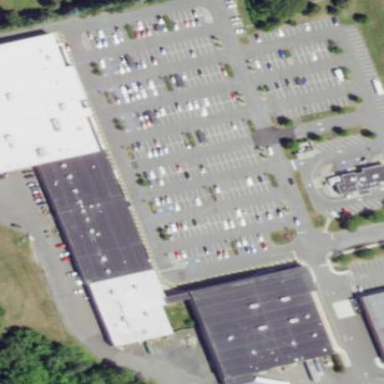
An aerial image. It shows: Retail area.